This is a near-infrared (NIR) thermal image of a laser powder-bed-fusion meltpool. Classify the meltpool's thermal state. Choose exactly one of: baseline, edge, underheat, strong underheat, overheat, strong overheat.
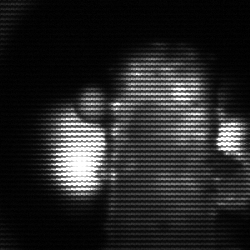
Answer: strong underheat